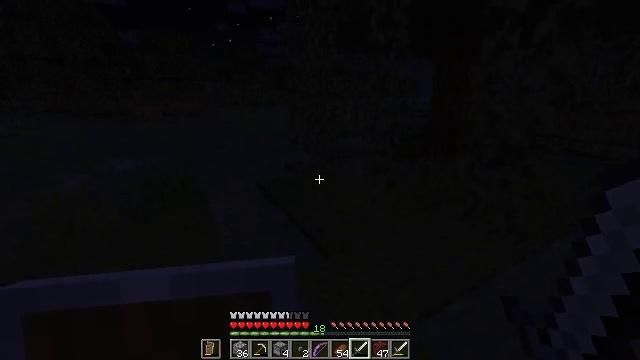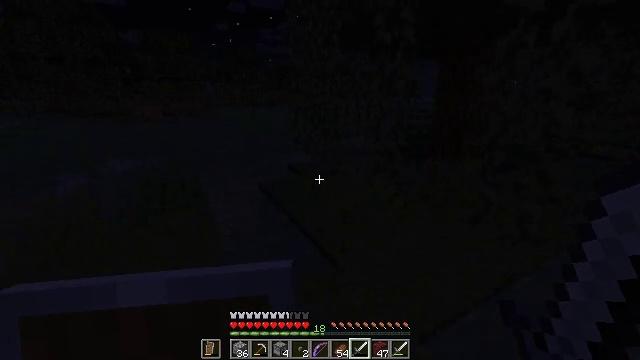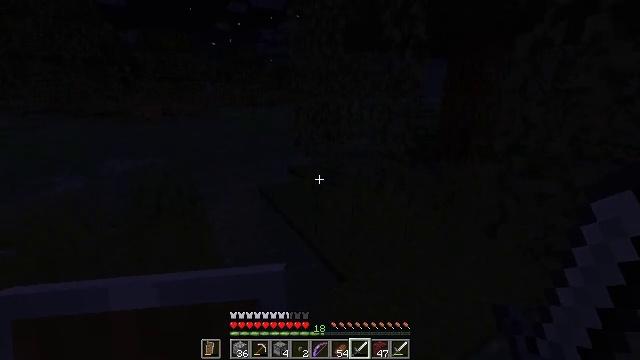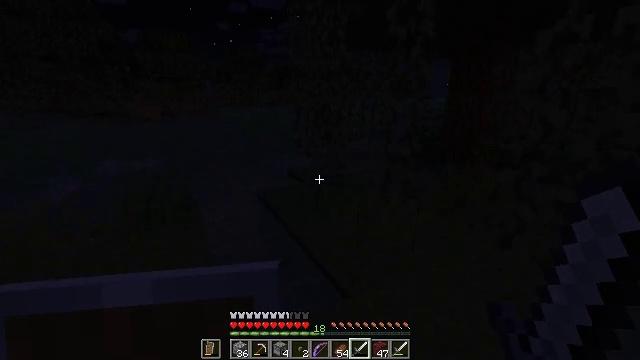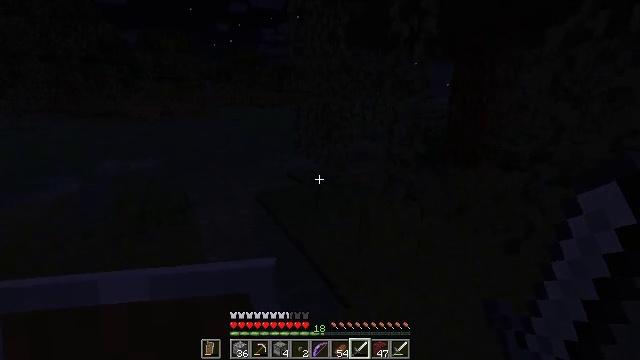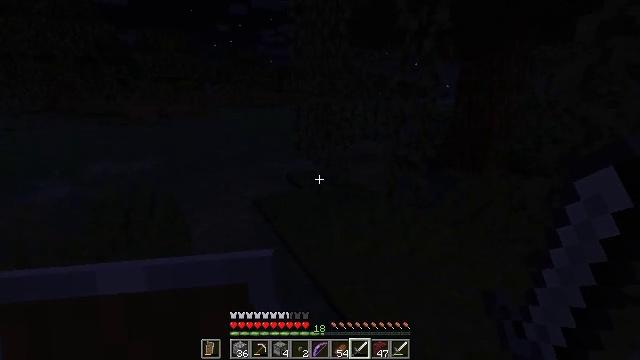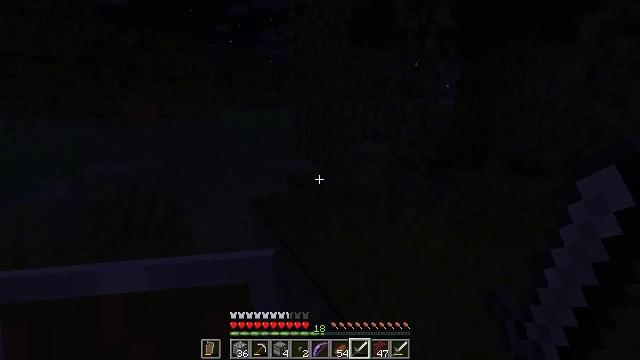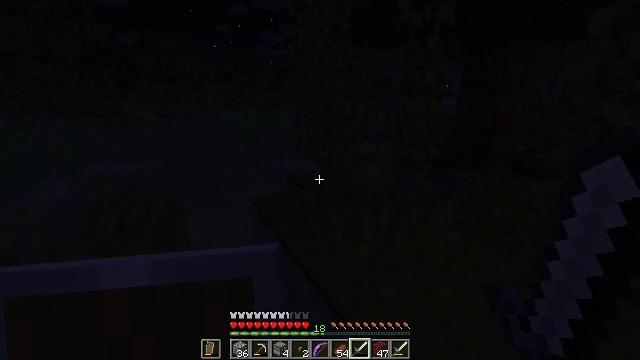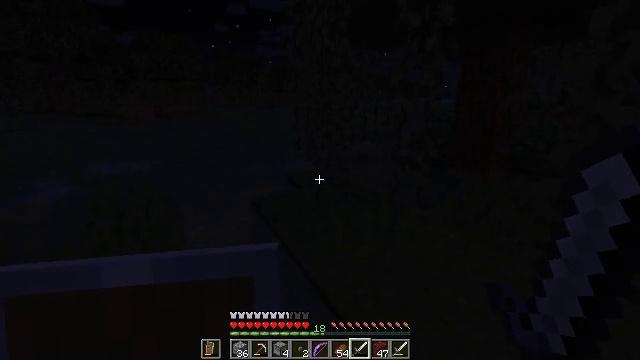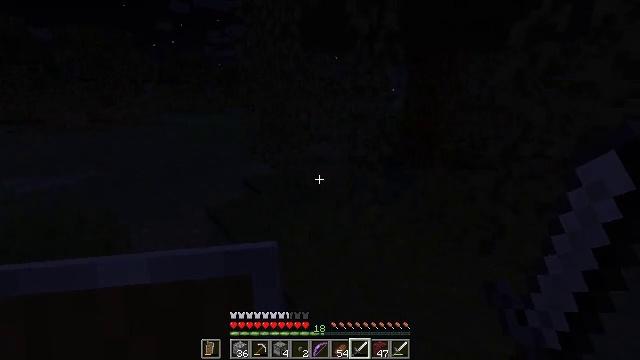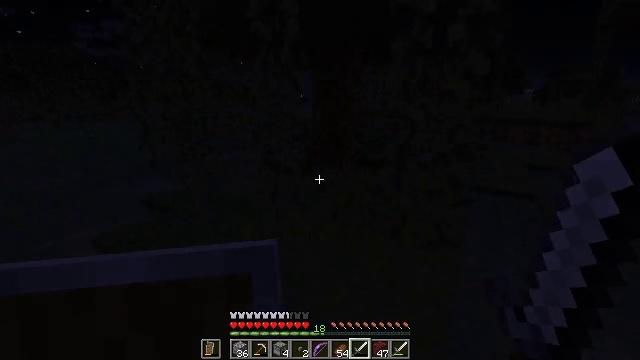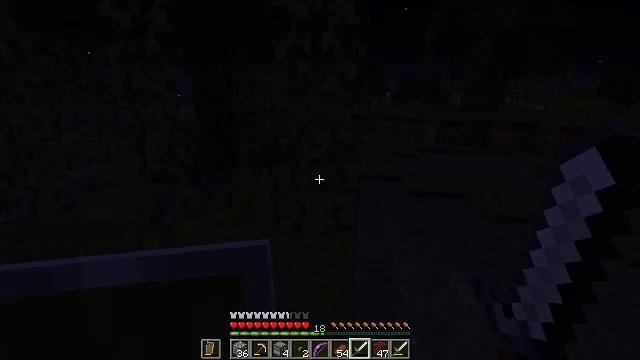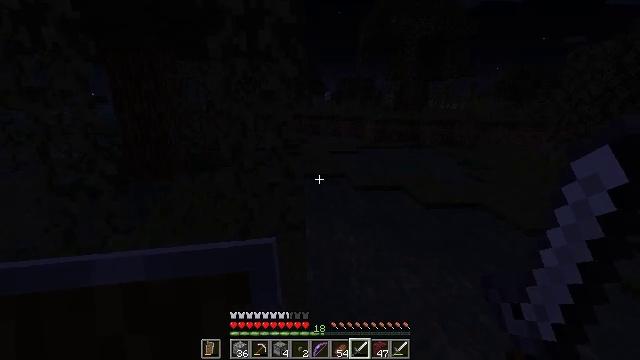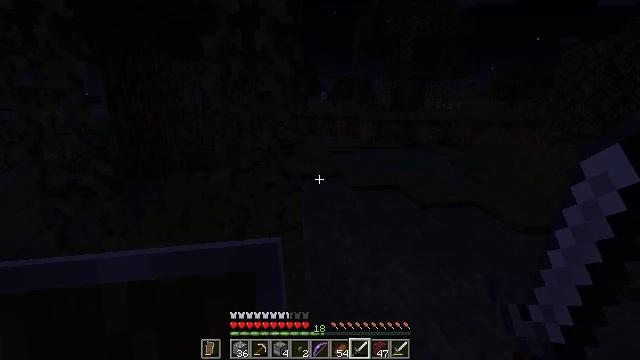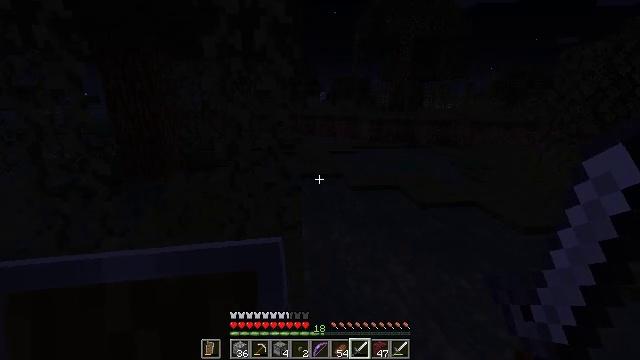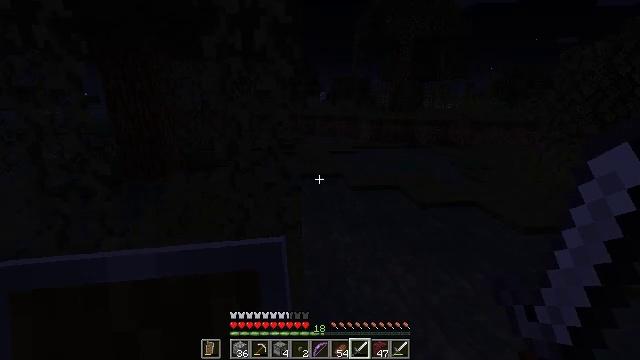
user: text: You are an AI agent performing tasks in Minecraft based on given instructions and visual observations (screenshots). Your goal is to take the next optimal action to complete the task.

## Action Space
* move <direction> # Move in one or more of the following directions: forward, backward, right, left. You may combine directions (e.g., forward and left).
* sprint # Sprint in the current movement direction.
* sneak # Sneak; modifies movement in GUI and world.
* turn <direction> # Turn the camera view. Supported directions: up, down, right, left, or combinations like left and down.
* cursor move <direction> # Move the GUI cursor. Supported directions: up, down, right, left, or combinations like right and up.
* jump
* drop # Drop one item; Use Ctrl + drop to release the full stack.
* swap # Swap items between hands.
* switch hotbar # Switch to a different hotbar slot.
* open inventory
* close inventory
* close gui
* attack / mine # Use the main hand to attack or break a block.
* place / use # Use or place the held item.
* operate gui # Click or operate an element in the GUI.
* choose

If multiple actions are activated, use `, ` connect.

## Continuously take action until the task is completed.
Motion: motion action
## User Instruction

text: Hunt mobs.
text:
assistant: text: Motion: move forward
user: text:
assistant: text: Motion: move forward
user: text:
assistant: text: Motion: move forward
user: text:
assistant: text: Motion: move forward
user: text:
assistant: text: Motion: no_op
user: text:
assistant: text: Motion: no_op
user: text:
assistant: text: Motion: no_op
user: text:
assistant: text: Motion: no_op
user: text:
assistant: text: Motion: turn right
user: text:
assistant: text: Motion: turn right and up
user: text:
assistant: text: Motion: turn right
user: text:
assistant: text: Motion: turn right
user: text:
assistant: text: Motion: no_op
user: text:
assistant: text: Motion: no_op
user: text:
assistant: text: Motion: no_op
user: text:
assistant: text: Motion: no_op
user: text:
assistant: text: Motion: no_op
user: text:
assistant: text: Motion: no_op
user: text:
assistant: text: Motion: no_op
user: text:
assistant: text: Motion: no_op
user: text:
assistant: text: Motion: no_op
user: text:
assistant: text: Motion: no_op
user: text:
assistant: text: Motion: no_op
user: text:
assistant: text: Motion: no_op
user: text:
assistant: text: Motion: no_op
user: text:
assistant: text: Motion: no_op
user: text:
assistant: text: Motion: no_op
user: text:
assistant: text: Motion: no_op
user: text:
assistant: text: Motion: no_op
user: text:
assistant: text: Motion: no_op